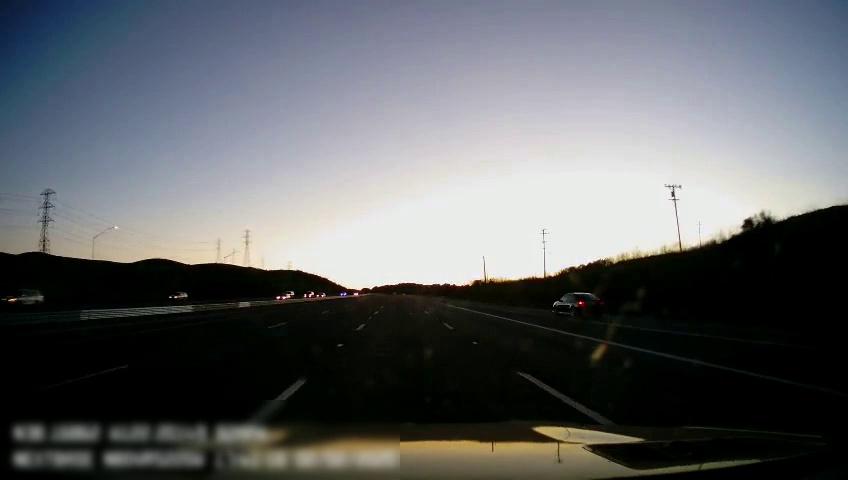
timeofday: Dusk/Dawn/Twilight
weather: Sunny
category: Drivable Space
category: Vehicles | Car
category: Vehicles | SUV
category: Vehicles | Car
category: Vehicles | Car
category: Vehicles | SUV
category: Vehicles | SUV
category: Vehicles | Car
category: Lanes | Alternate Lane
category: Lanes | Current Lane
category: Lanes | Current Lane
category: Lanes | Alternate Lane
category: Lanes | Alternate Lane
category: Lanes | Alternate Lane